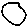
Label: circle